Question: I want an output format like this:
[
But I get this instead:
<URL>
Where is my error?
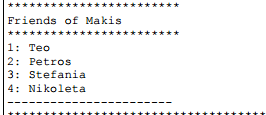
Answer: You keep re-initializing 'counter' instead of initializing it before and incrementing it inside the loop.
That is why 'counter == 1' .
So what you need to do is take the 'int counter=1;' outside the 'for' loop, and put 'counter++;' inside the loop where your previous statement was.